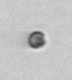
Label: nanoplankton_mix